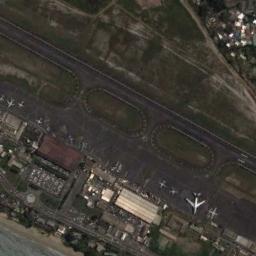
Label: airport